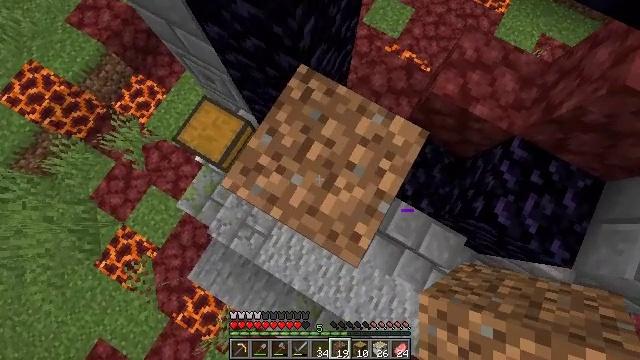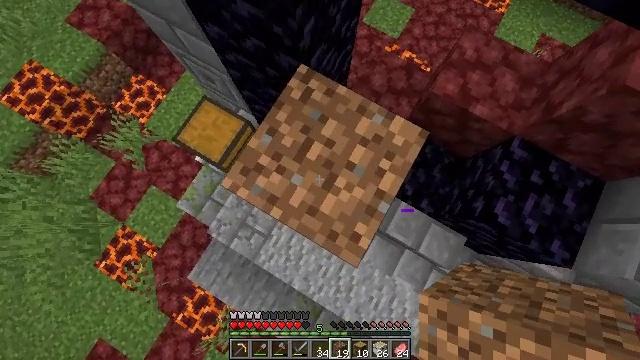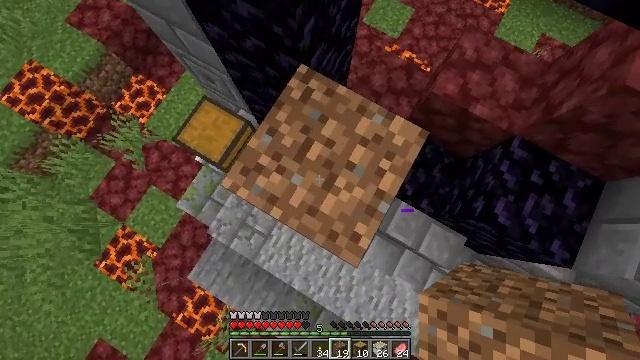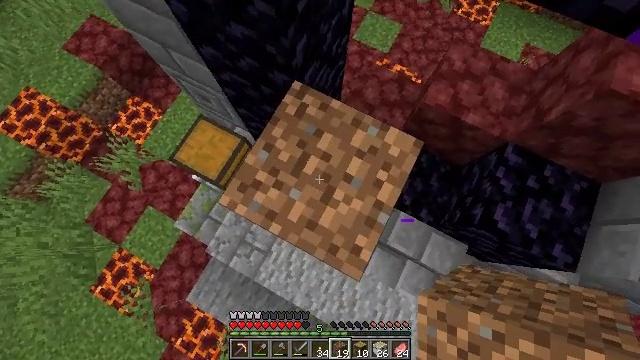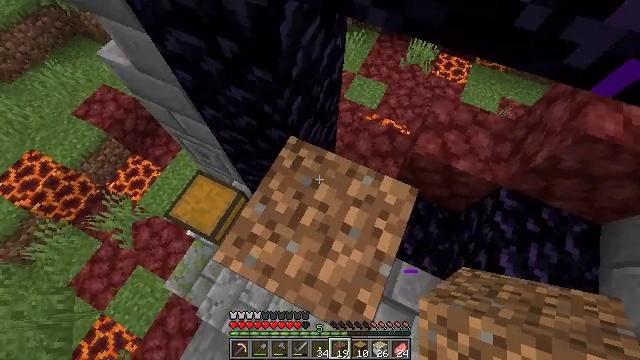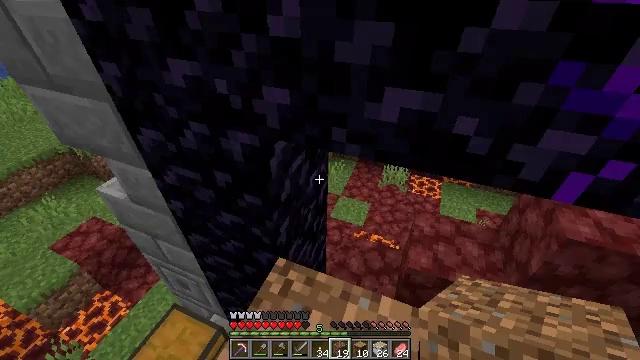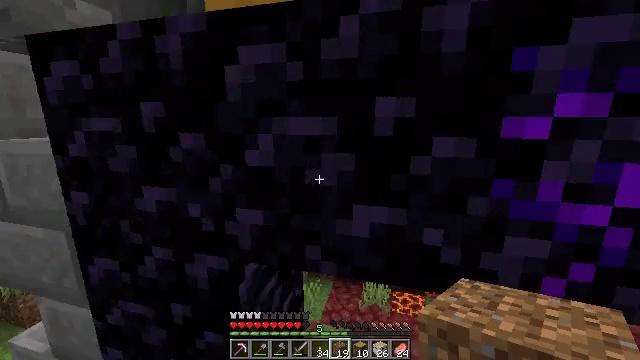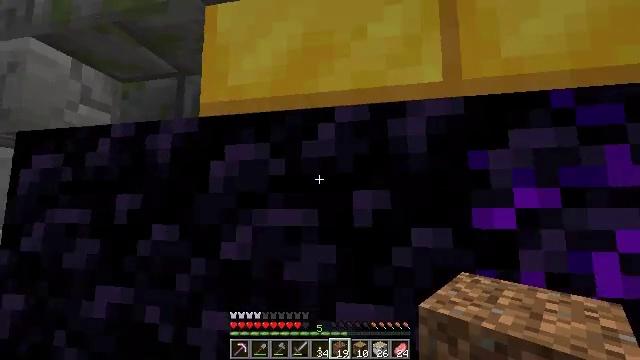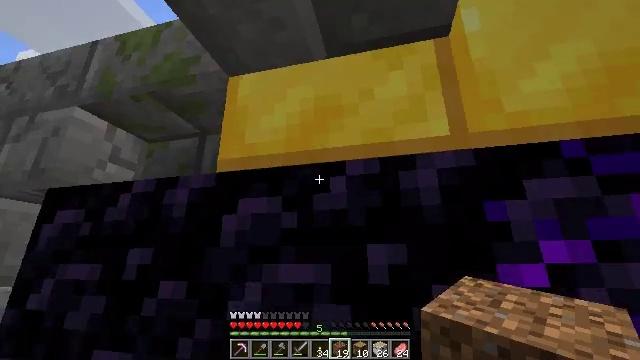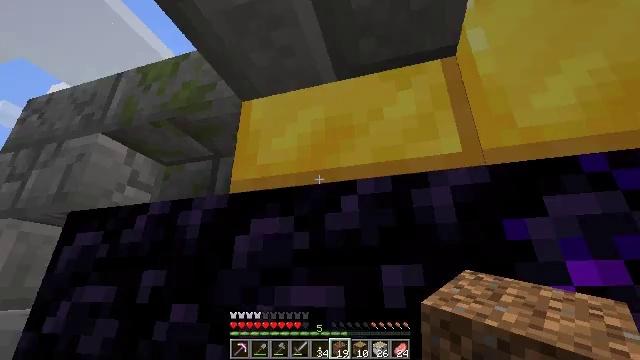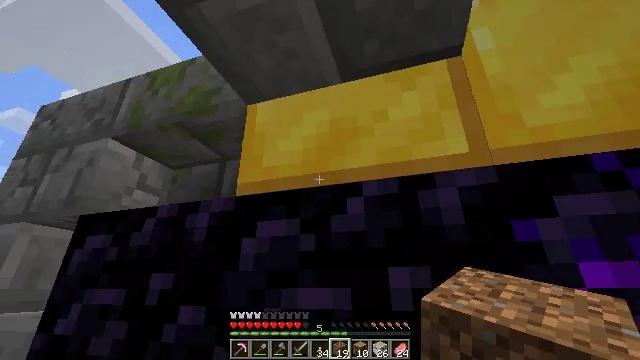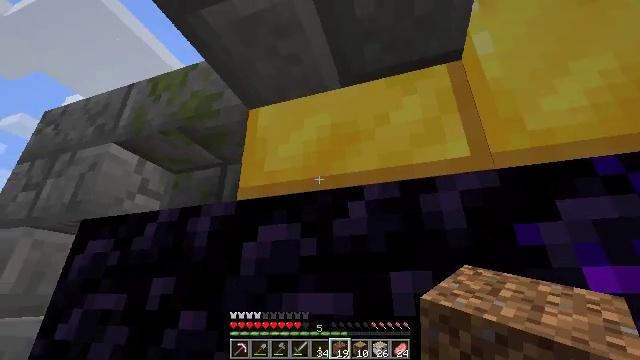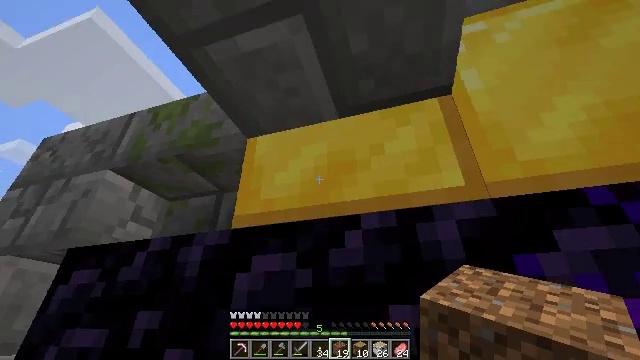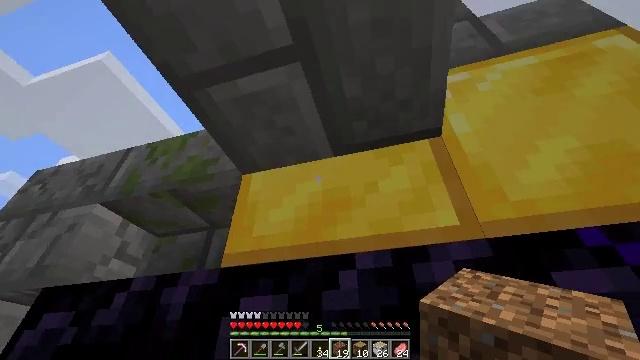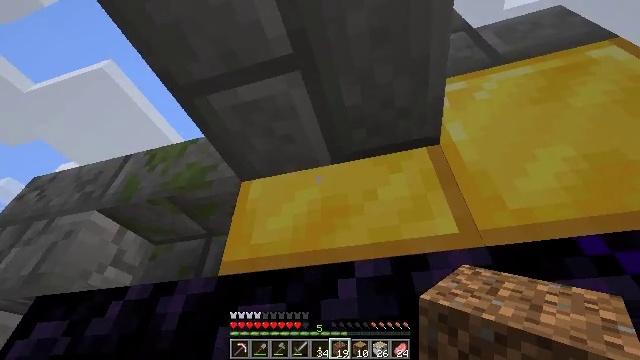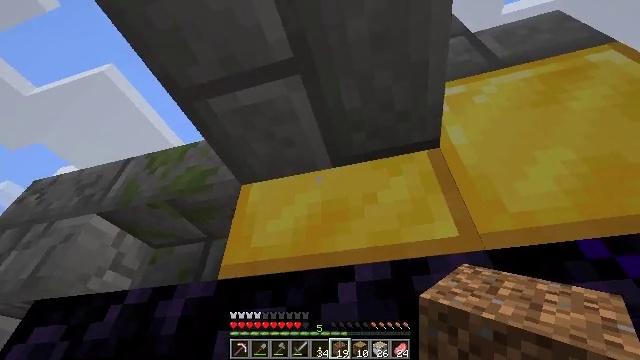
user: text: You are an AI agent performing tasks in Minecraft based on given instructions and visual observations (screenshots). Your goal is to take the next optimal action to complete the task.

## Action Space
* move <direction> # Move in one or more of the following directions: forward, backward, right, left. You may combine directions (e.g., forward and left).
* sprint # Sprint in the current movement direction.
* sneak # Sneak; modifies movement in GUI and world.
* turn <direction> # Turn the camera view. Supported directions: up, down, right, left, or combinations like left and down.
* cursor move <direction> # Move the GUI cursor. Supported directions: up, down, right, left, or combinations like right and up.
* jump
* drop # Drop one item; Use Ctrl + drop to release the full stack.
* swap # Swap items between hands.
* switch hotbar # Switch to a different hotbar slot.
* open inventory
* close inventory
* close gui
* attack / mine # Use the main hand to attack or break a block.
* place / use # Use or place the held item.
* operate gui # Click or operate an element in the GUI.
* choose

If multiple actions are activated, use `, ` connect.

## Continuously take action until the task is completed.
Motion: motion action
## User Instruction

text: Collect the stone brick slab for building.
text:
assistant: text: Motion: use / place
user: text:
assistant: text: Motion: no_op
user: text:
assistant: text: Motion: turn right and up
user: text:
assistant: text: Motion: turn right and up
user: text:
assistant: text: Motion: turn right and up
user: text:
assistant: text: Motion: turn right and up
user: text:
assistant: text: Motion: turn right and up
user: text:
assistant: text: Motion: turn left and up
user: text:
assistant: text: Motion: turn left and up
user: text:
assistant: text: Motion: turn left
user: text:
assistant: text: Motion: no_op
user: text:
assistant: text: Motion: turn up
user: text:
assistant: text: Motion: turn right and up
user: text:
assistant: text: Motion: turn up
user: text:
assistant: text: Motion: no_op
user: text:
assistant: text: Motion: turn up
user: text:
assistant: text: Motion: turn right and up
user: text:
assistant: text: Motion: turn up
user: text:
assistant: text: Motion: turn up
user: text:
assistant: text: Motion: no_op
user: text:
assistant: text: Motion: no_op
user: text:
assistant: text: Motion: no_op
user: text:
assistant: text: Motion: no_op
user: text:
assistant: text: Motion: turn up, switch to hotbar 1
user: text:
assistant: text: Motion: turn right and up, switch to hotbar 1
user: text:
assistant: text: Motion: turn up, switch to hotbar 1
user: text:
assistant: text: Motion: turn up, attack / mine, switch to hotbar 1
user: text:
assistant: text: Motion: attack / mine
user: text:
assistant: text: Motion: attack / mine
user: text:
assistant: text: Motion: attack / mine